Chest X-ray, PA view. Patient: 73 years old, sex M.
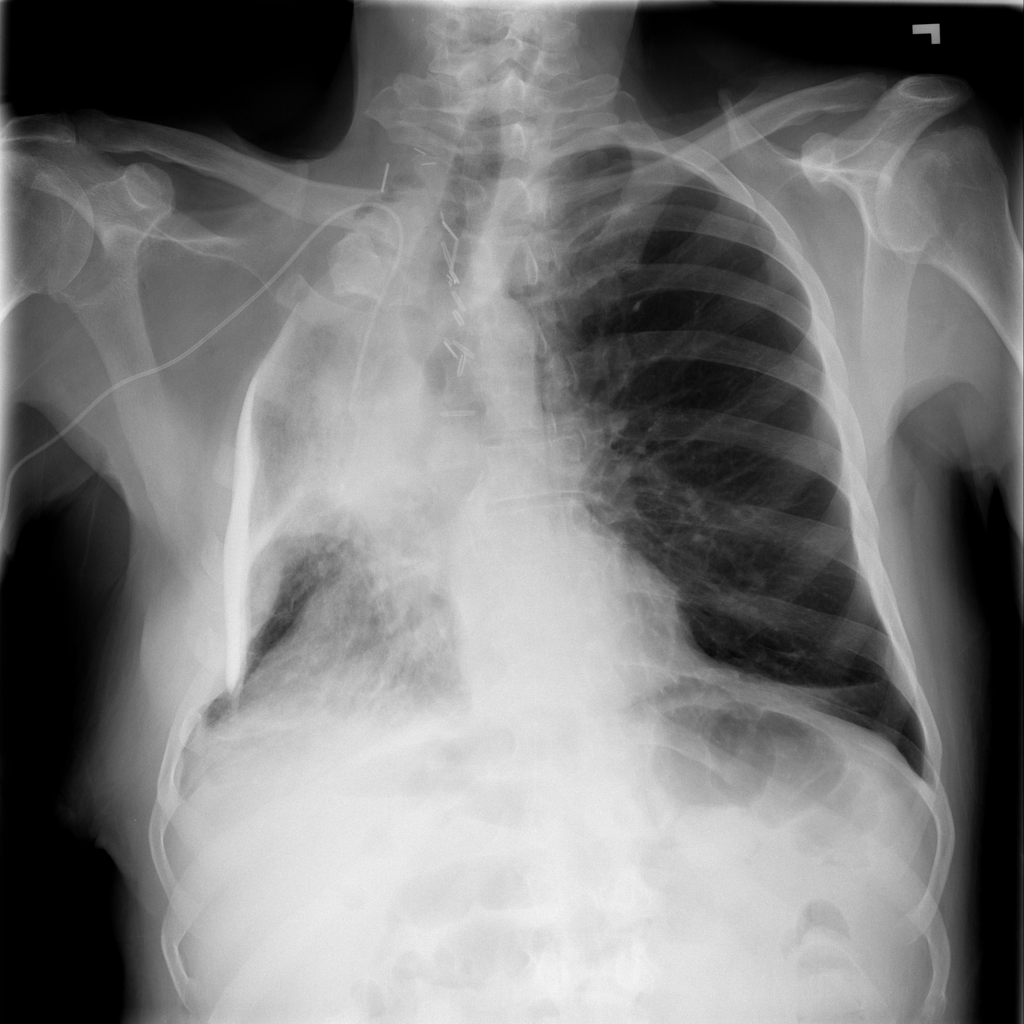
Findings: Effusion